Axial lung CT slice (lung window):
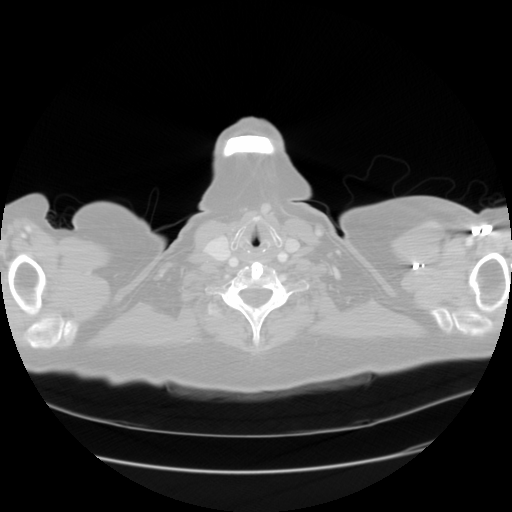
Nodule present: no